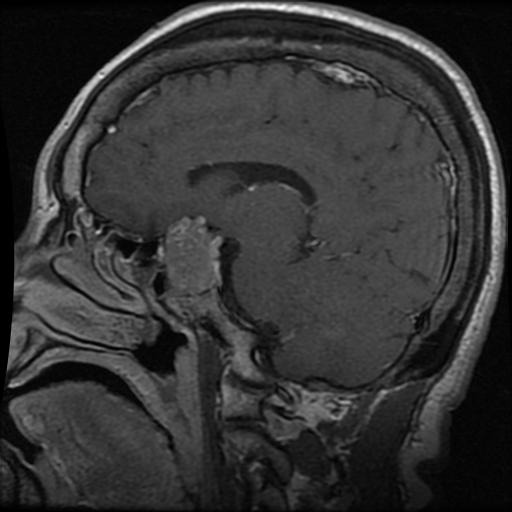
Label: pituitary